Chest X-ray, AP view. Patient: 47 years old, sex F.
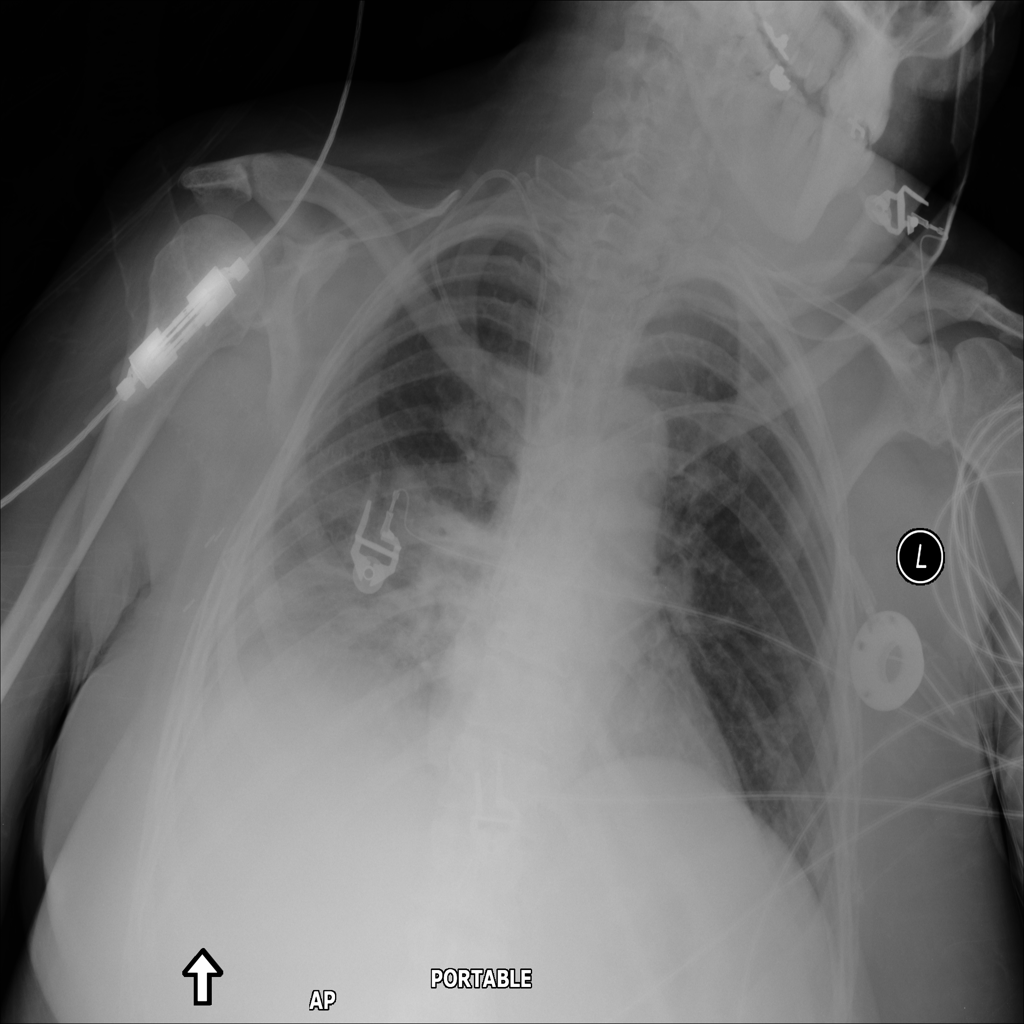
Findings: Infiltration